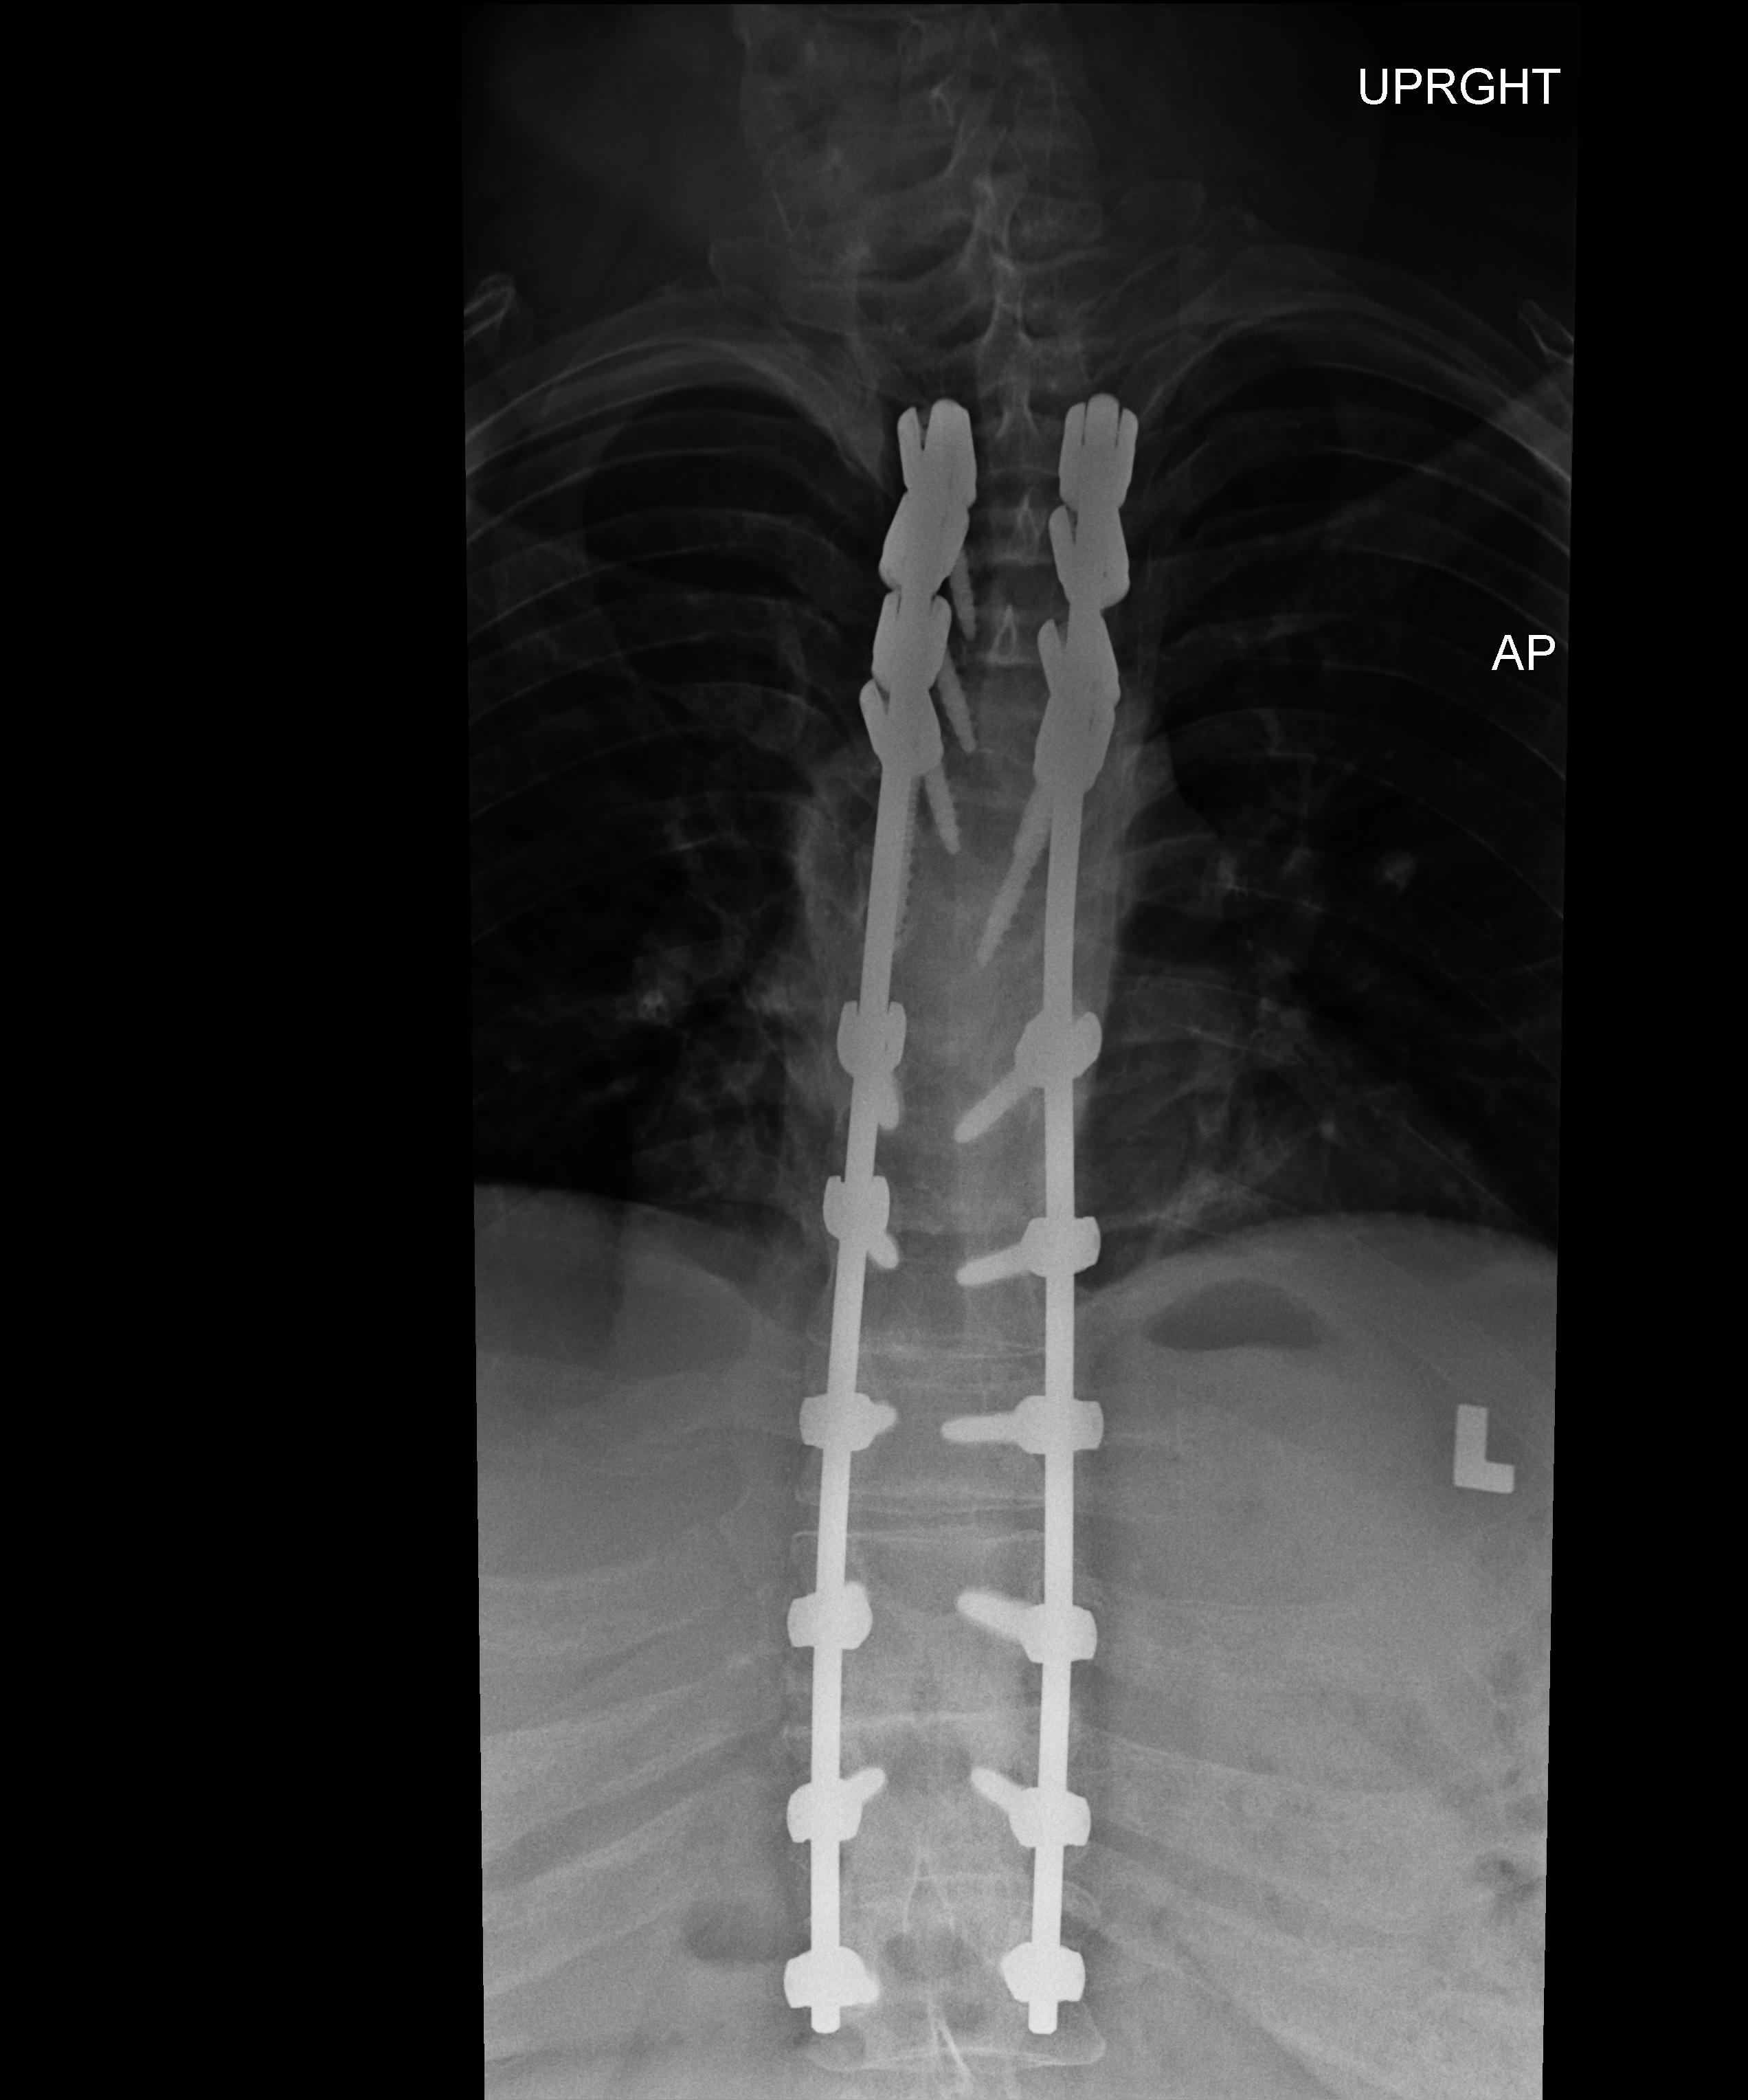
View: AP
Implant manufacturer: medtronic solera